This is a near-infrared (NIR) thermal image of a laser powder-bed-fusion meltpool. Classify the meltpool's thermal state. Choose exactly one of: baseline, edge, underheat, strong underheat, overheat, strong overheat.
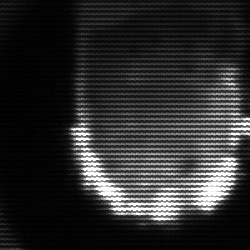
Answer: baseline